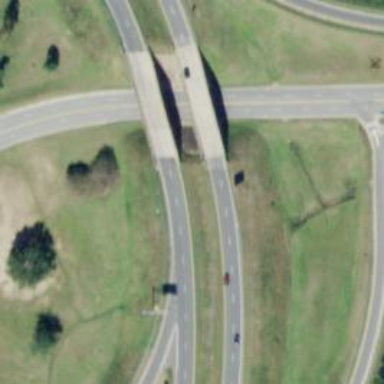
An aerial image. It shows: Motorway junction.